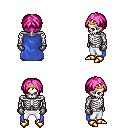
a pixel art fantasy rpg character, male body template, skeleton, blue cape, white pants, pink parted hairstyle, gold tiara, metal gloves, gold boots, four views (front, back, left, right), 2x2 character sprite sheet, small pixel art, hard edges, no anti-aliasing